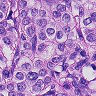
Metastatic tissue present: yes